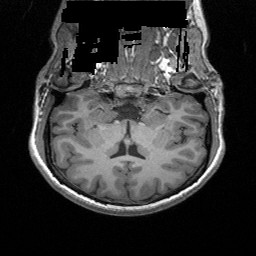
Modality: T1w
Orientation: sagittal